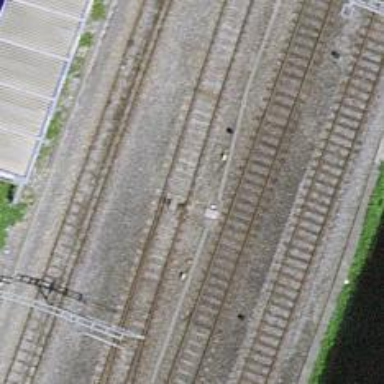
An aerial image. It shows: Railway switch.